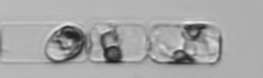
Label: Guinardia_delicatula_TAG_internal_parasite